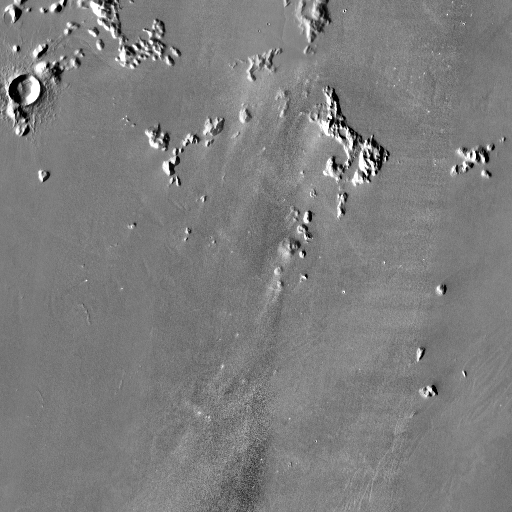
Crater classes present: Background, Other, Layered, Buried